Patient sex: M
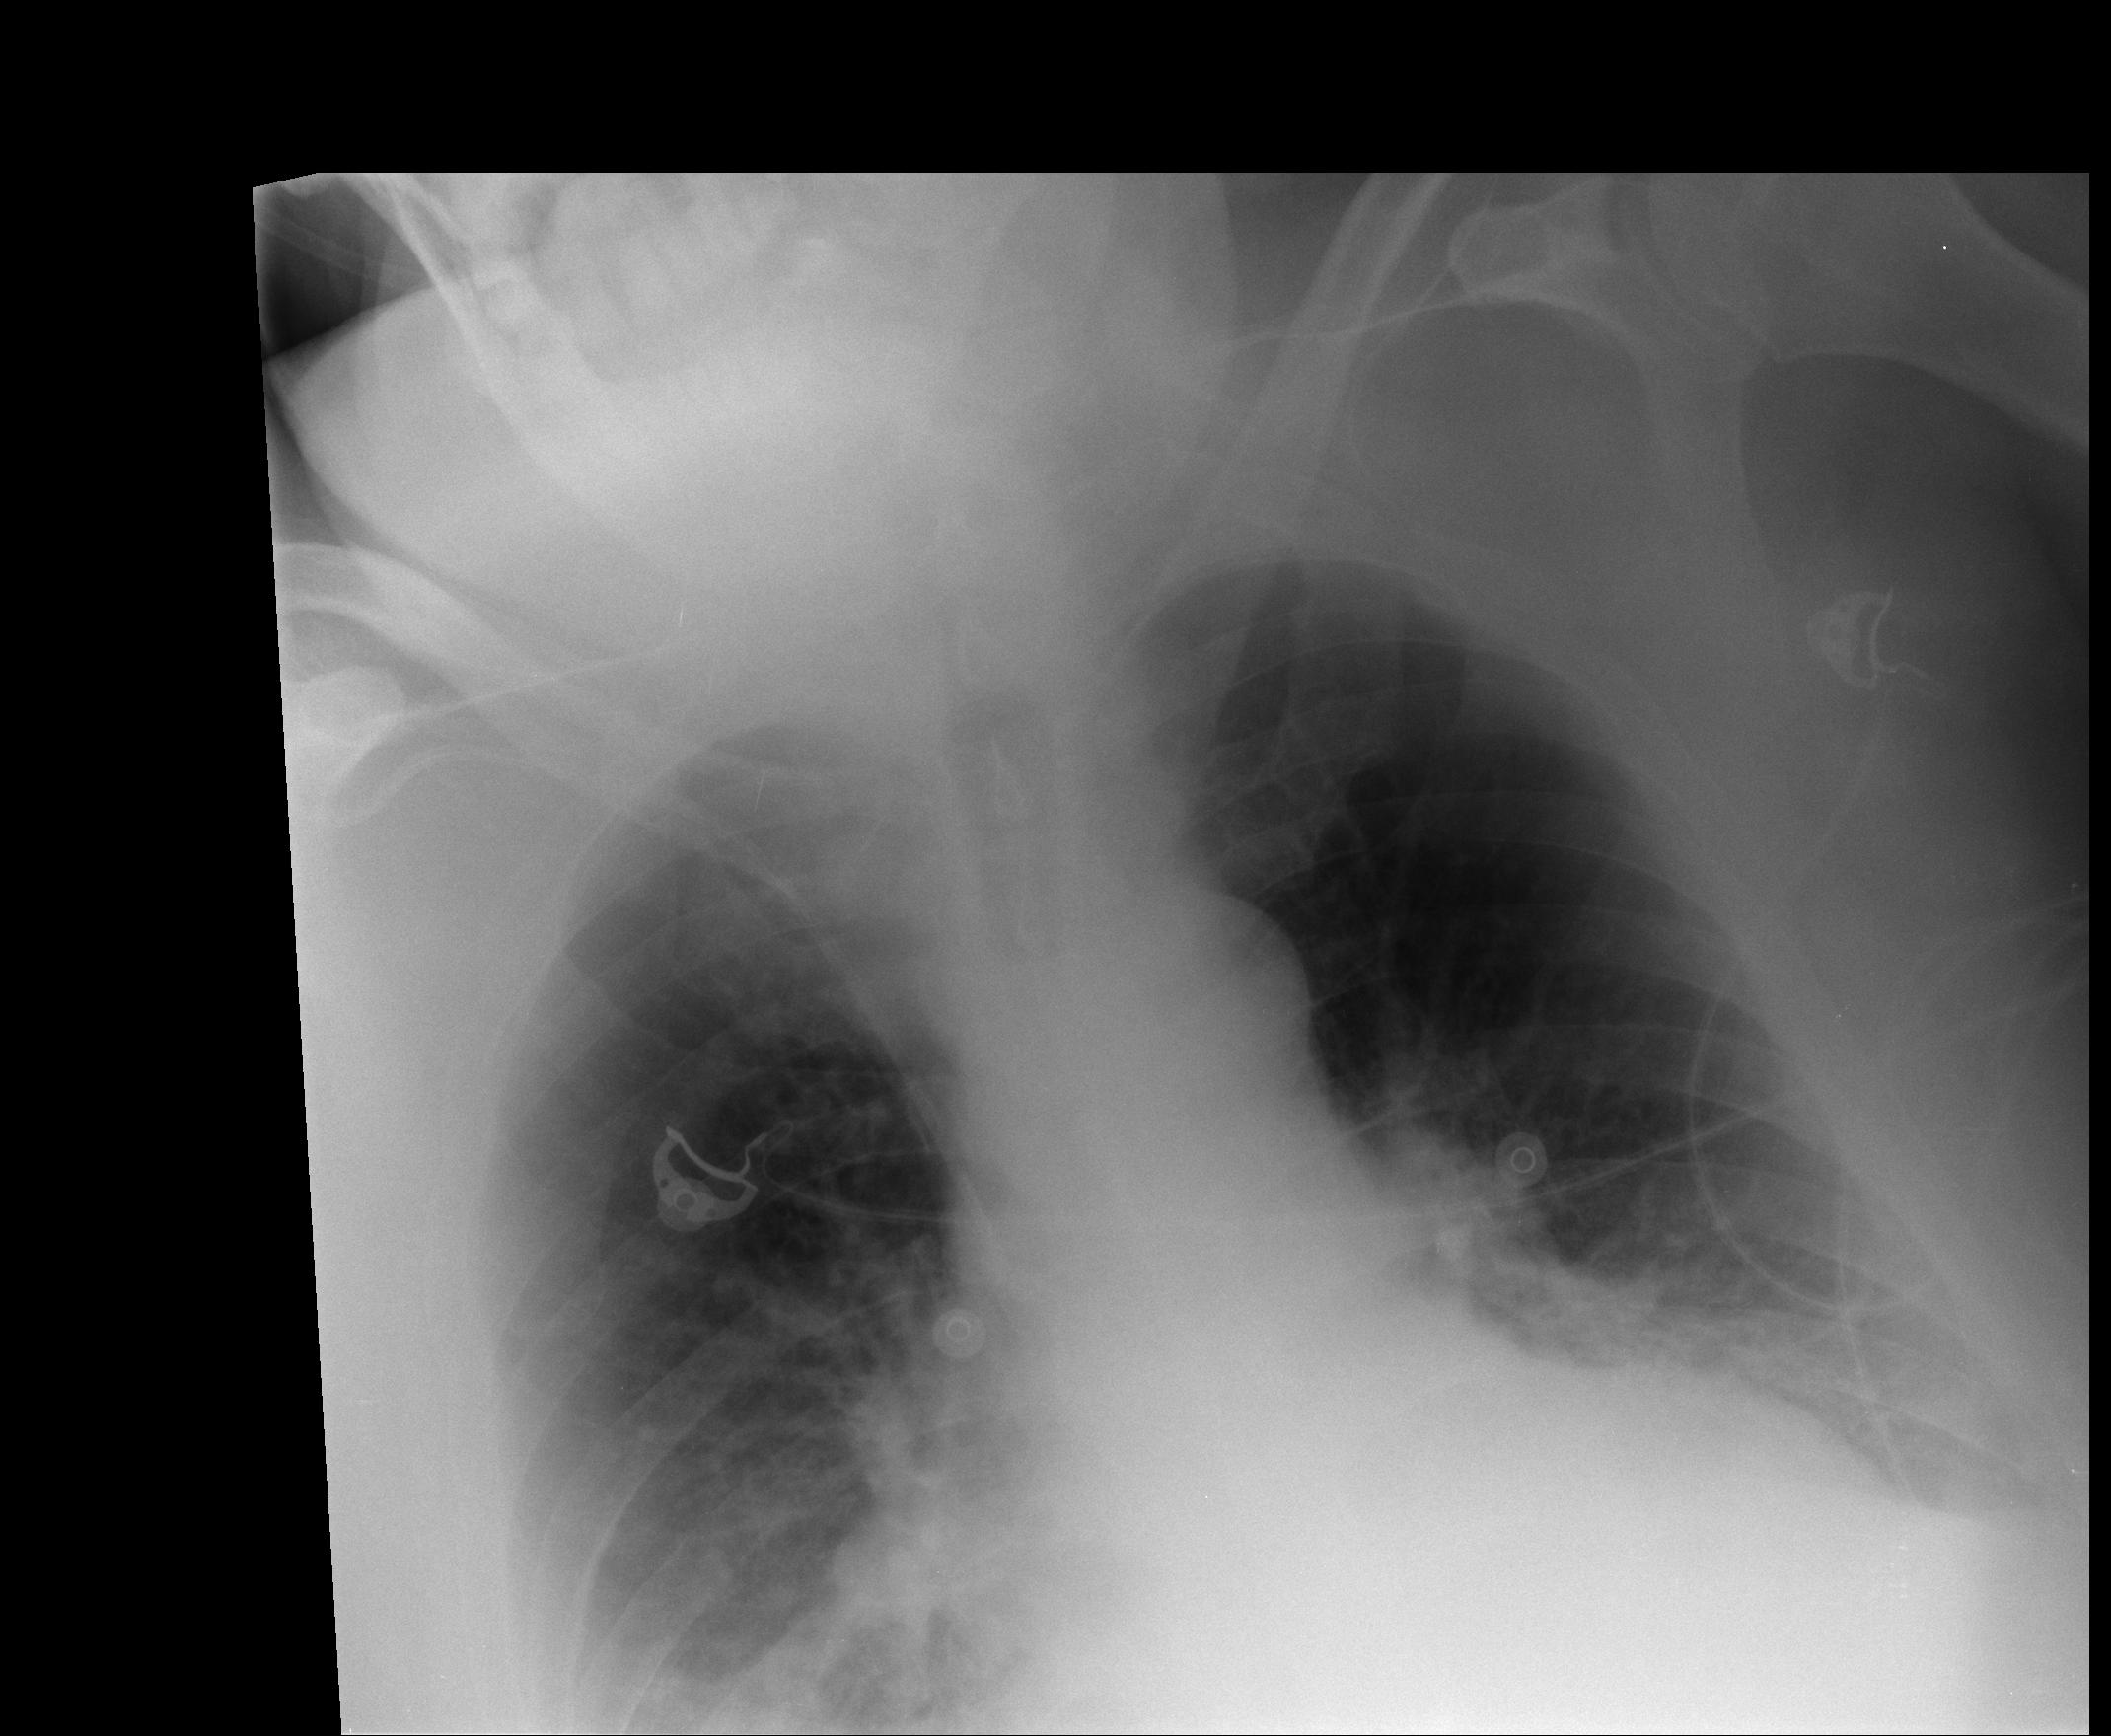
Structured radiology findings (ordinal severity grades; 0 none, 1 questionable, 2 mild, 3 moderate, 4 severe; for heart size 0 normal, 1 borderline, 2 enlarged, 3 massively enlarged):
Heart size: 2
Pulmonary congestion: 2
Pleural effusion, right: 0
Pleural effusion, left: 1
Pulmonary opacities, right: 0
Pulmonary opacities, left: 0
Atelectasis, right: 3
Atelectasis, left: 2